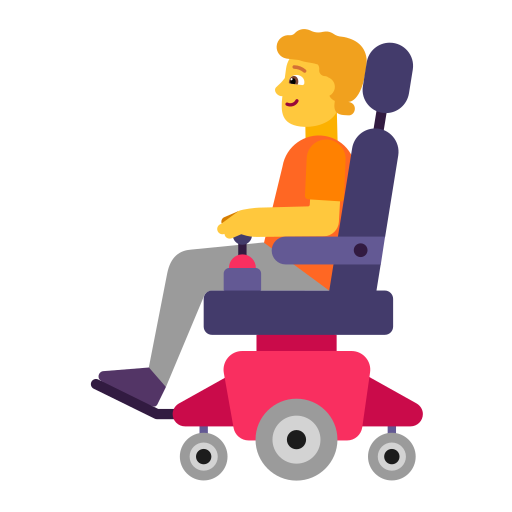
person in motorized wheelchair flat default